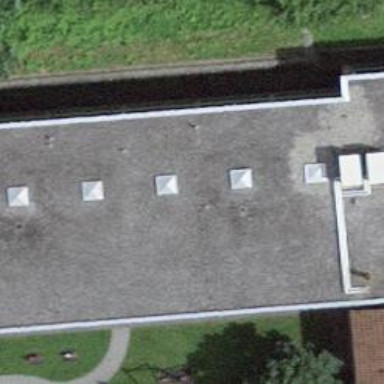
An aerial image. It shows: School building.